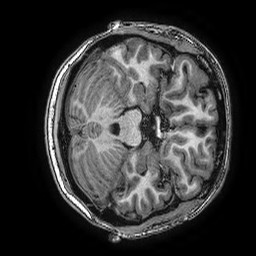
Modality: T1w
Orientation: axial
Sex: female
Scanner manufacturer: ge
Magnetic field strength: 3 T
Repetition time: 0.0077 s
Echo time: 0.003436 s